Current action and preconditions to check: trajectory_clear

Your task: For each precondition in the list above, predict whether it will hold at this action.

Consider the current scene as observed from the mobile robot's camera, and analyze the predicted future states of all dynamic agents (e.g., people, animals, vehicles, or any moving entities) within the NEXT SECOND.

IMPORTANT: Only answer "very likely" if you are absolutely certain—based on strong, clear evidence—that a dynamic agent will violate the precondition in the predicted future state. Do NOT answer "very likely" for unlikely, ambiguous, or low-probability risks.

Ask yourself for each precondition: Is there a high probability, with clear and convincing evidence, that the predicted future states of any dynamic agent will interfere with the predicted future state of the currently executing action within the NEXT SECOND, causing that precondition to fail?

Assess the risk level based on these predictions. Use "likely" or "very likely" if motions create a clear risk of interference.

Use "neutral" or "improbable" if agents are nearby but their predicted paths are clearly diverging or non-conflicting.

Failure Risk Categories: "very improbable", "improbable", "neutral", "likely", "very likely"

Answer Format: Output ONLY the probability_of_failure value from these categories: "very improbable", "improbable", "neutral", "likely", "very likely"

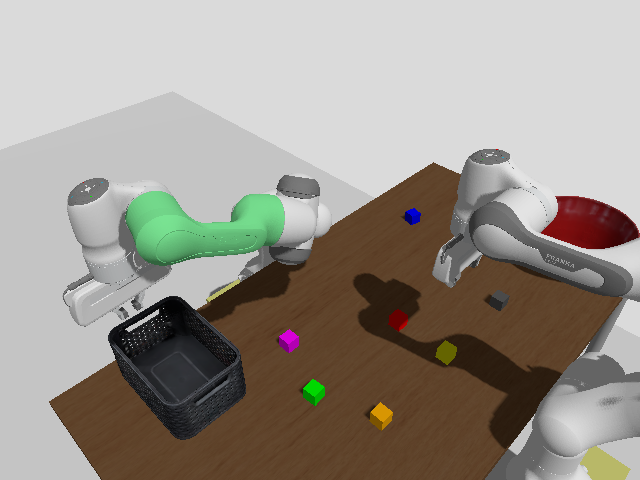

Answer: very improbable